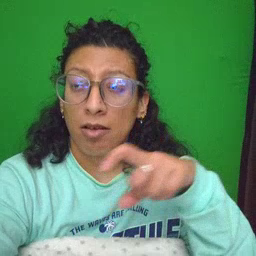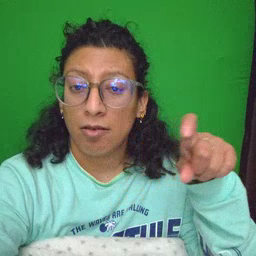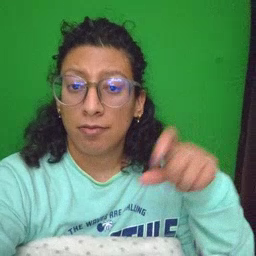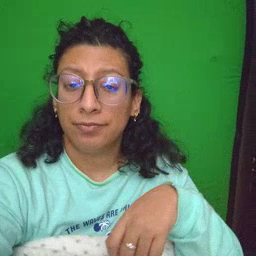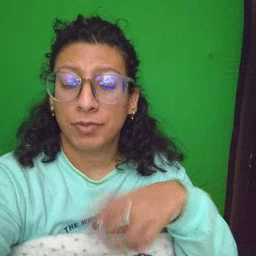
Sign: closet